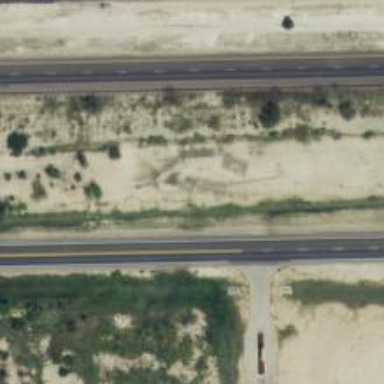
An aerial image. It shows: Asphalt tertiary road with frontage road.